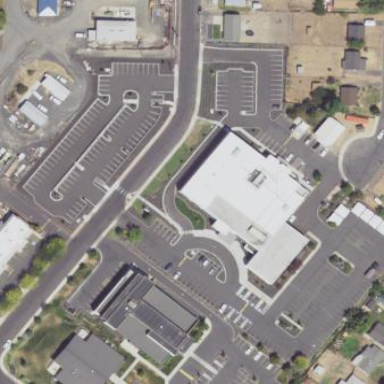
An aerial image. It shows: Clinic building offering healthcare services.